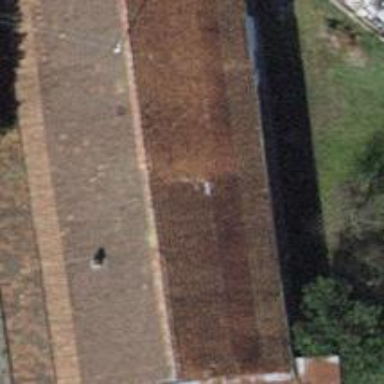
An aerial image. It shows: Shed.